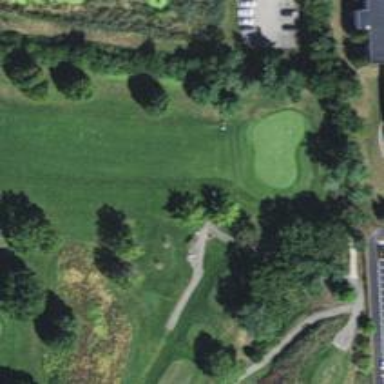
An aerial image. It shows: Path for both road and golf.